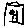
Label: house